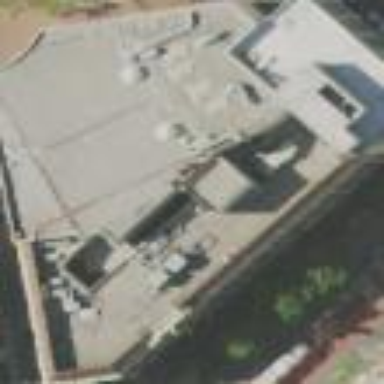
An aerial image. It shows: Theatre building.